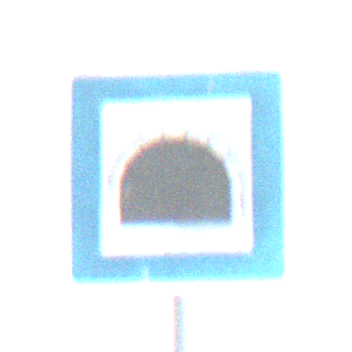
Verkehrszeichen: Tunnel
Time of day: Night
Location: Outdoor (Nature)
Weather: Overcast
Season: NotSpecified
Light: Artificial